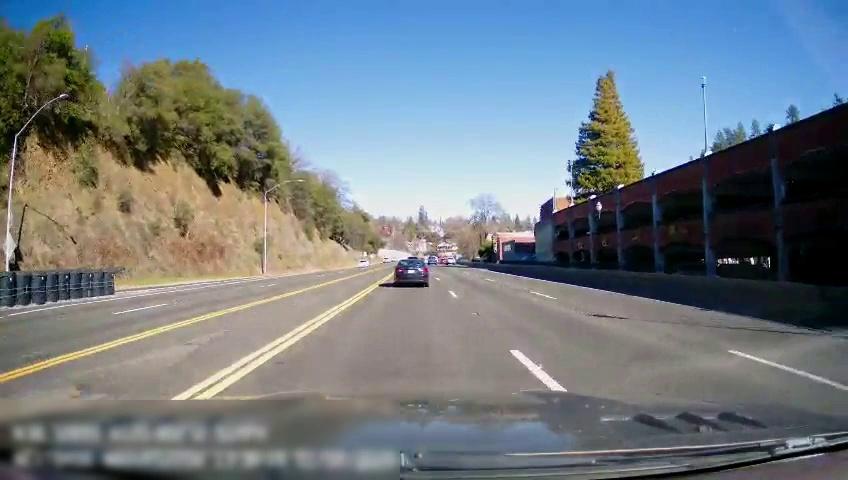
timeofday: Day
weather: Sunny
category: Drivable Space
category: Drivable Space
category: Vehicles | Car
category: Vehicles | SUV
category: Vehicles | Truck
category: Vehicles | Car
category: Lanes | Current Lane
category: Lanes | Current Lane
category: Lanes | Alternate Lane
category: Lanes | Alternate Lane
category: Lanes | Opposite Lane
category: Lanes | Opposite Lane
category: Lanes | Opposite Lane
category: Lanes | Opposite Lane